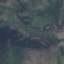
Land use / land cover class: HerbaceousVegetation